Question: I am trying to create an image from an svg that I pass into my controller from the client side.
the svg is being passed in thourgh a posted form's hidden input.
Controller:
'''
[HttpPost, ValidateInput(false)]
public ActionResult GetChartImage(string svgString)
{
byte[] imageBytes;
var bytes = Encoding.ASCII.GetBytes(svgString);
using (var stream = new MemoryStream(bytes))
{
var svgDocument = SvgDocument.Open(stream);
var bitmap = svgDocument.Draw();
bitmap.Save(stream, ImageFormat.Png);
imageBytes = stream.ToArray();
}
return File(new MemoryStream(imageBytes), "image/png");
}
'''
the problem is that when the process finishes the new webpage that was opened as a result of posting the form, doesn't show the produced image:

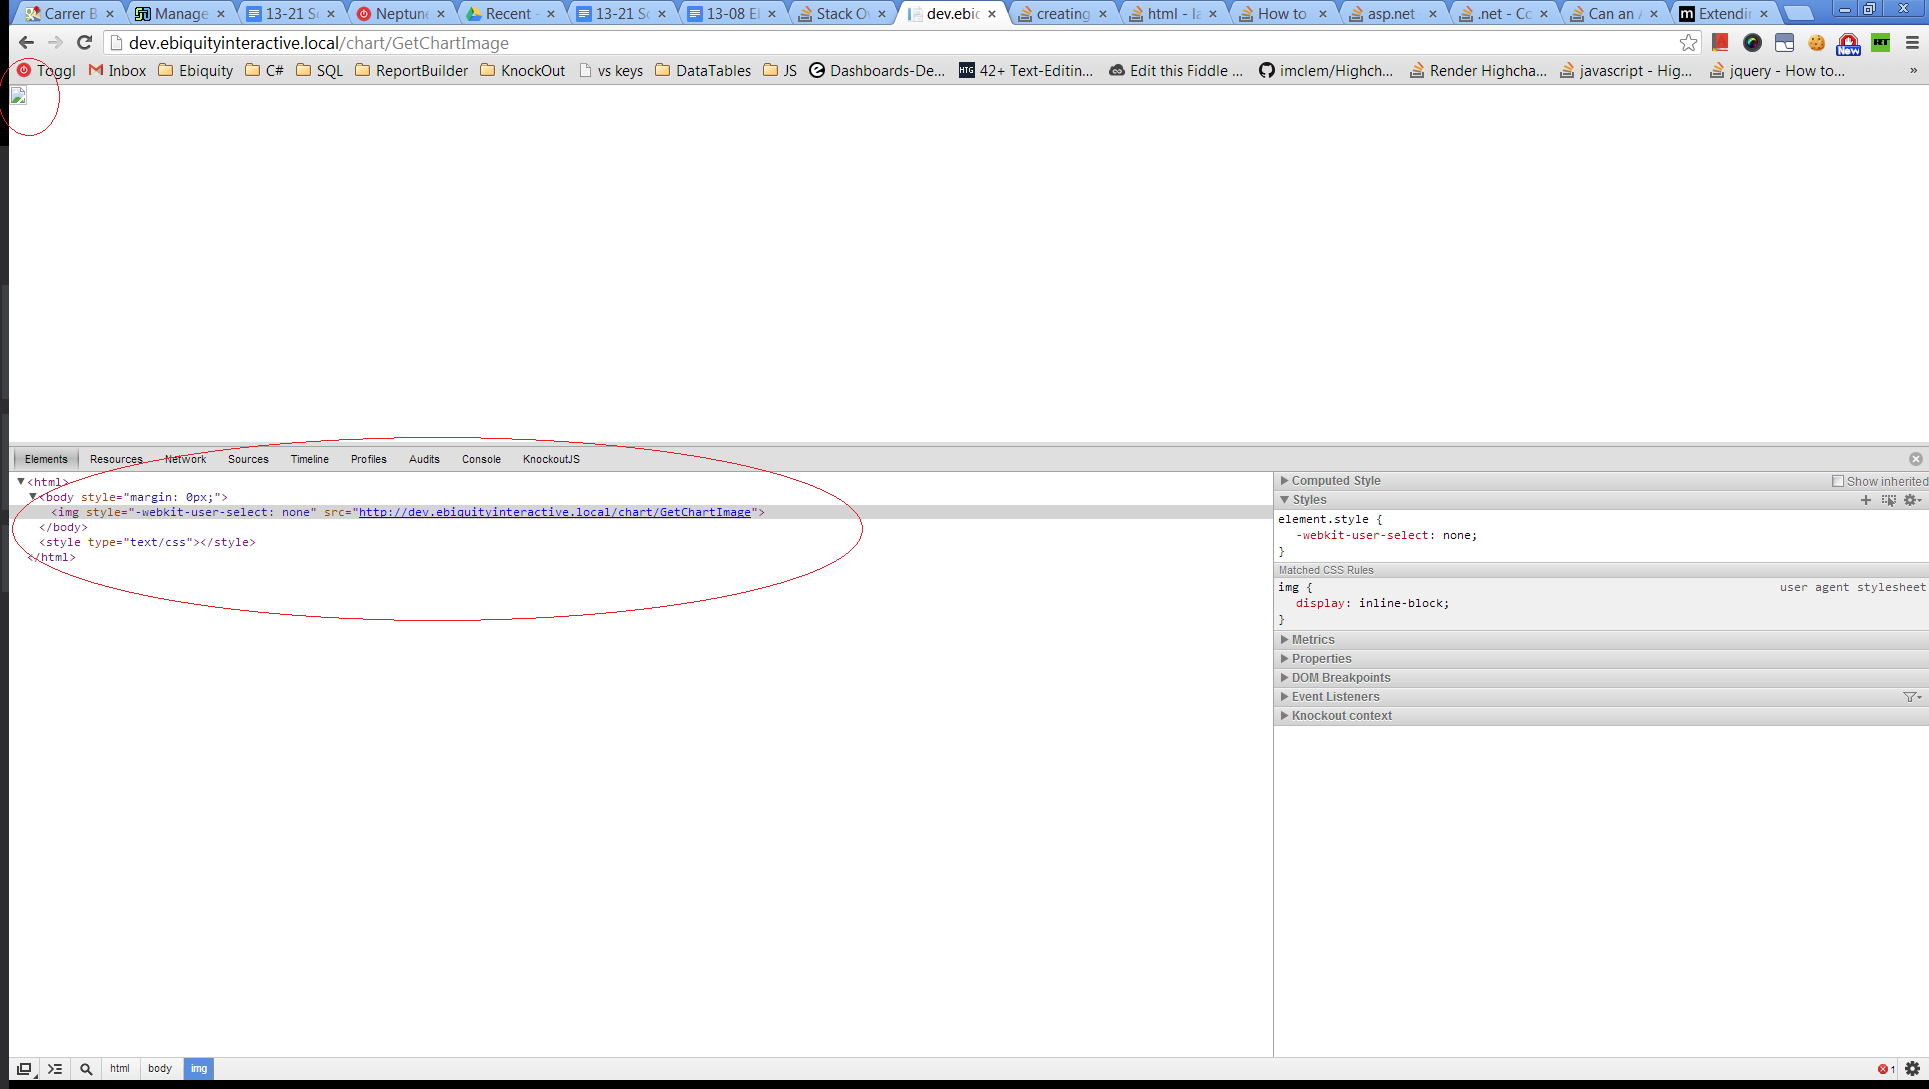
Answer: This is a version that is using GET
MyController:
'''
[HttpGet]
public FileContentResult GetEmployeeImage()
{
byte[] image = byteArrayFromImage;
return new FileContentResult(image , "image/jpeg");
}
'''
View:
'''
<img src="@Url.Action("GetEmployeeImage", "MyController")" alt="avatar" />
'''